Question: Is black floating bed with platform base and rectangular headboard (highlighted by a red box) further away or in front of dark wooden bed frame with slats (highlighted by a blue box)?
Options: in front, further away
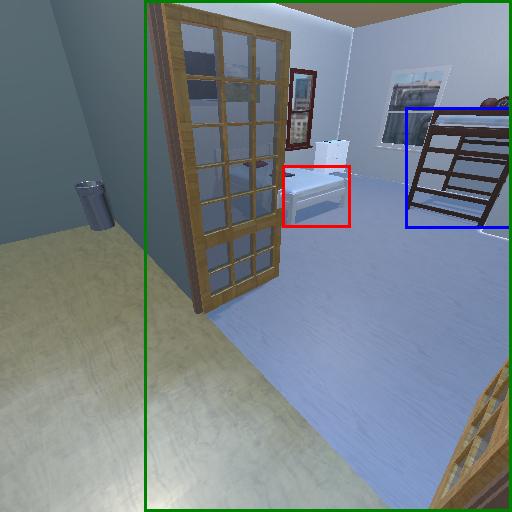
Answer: in front